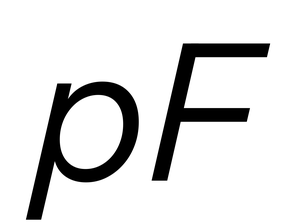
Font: InstrumentSans-Italic_Italic